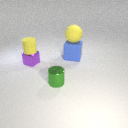
small purple metal cube to the left of large blue rubber cube